八年级 · 解析几何
如图, 在 $\triangle A B C$ 中, $\angle A C B=90^{\circ}$, 边 $B C$ 在 $x$ 轴上, 顶点 $A, B$ 的坐标分别为 $(-2,6)$ 和 $(7,0)$. 将正方形 $O C D E$ 沿 $x$ 轴向右平移, 当点 $E$ 落在 $A B$ 边上时, 点 $D$ 的坐标为 $(\quad)$
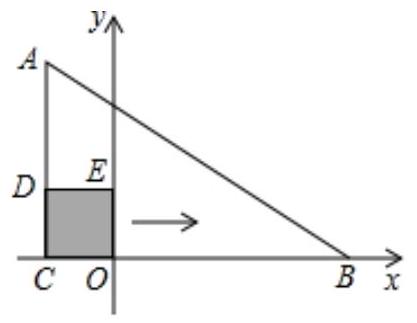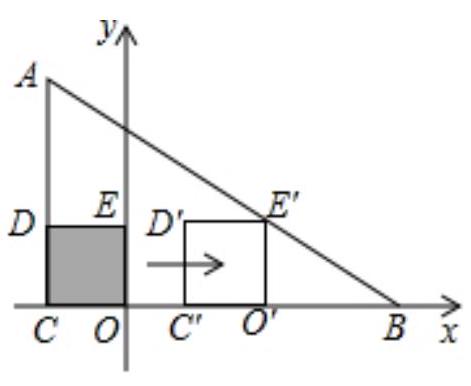
A. $\left(\frac{3}{2}, 2\right)$
B. $(2,2)$
C. $\left(\frac{11}{4}, 2\right)$

D. $(4,2)$
答案: B
解析: 如图, 设正方形 $D^{\prime} C^{\prime} O^{\prime} E^{\prime}$ 是正方形 $O C D E$ 沿 $x$ 轴向右平移后的正方形

$\because$ 顶点 $A, B$ 的坐标分别为 $(-2,6)$ 和 $(7,0)$,

$\therefore A C=6, O C=2, O B=7$,

$\therefore B C=9$

$\because$ 四边形 $O C D E$ 是正方形,

$\therefore D E=O C=O E=2$,

$\therefore O^{\prime} E^{\prime}=O^{\prime} C^{\prime}=2$,

$\because E^{\prime} O^{\prime} \perp B C$,

$\therefore \angle B O^{\prime} E^{\prime}=\angle B C A=90^{\circ}$,
$\therefore E^{\prime} O^{\prime} / / A C$,

$\therefore \triangle B O^{\prime} E^{\prime} \sim \triangle B C A$,

$\therefore \frac{E \prime O^{\prime}}{A C}=\frac{B O^{\prime}}{B C}$,

$\therefore \frac{2}{6}=\frac{B O \prime}{9}$,

$\therefore B O^{\prime}=3$,

$\therefore O C^{\prime}=7-2-3=2$,

$\therefore$ 当点 $E$ 落在 $A B$ 边上时, 点 $D$ 的坐标为 $(2,2)$,

故选：B.